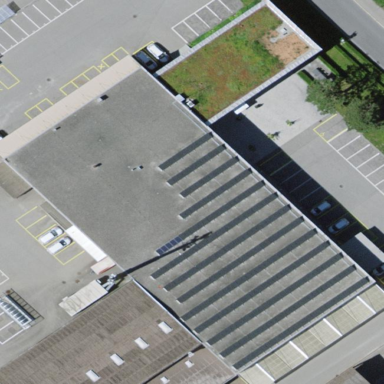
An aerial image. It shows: Commercial building.